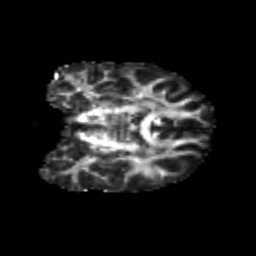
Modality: FA
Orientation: coronal
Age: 23
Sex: male
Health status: healthy
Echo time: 0.074 s